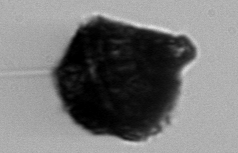
Label: Gonyaulax